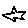
Label: star